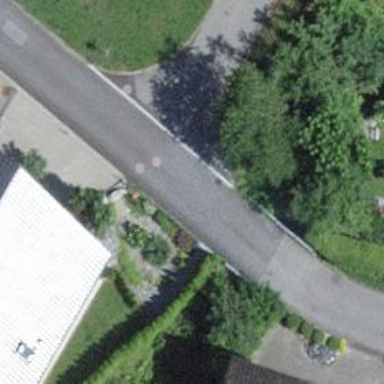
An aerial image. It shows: Residential road with bridge.